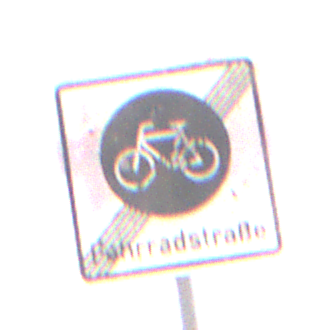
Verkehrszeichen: EndeFahrradstrasse
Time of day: Midday
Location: Outdoor (Nature)
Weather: PartlyCloudy
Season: NotSpecified
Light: Natural